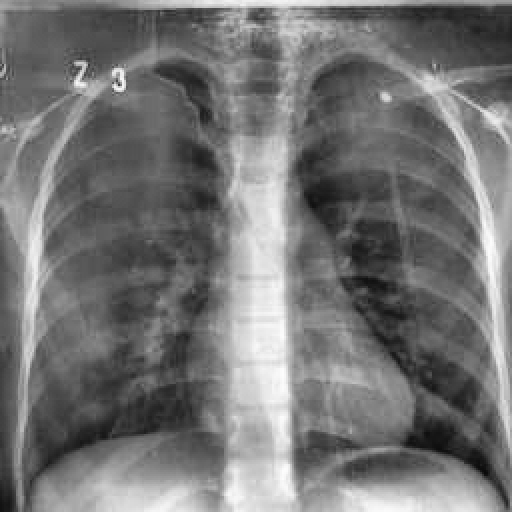
Finding: TUBERCULOSIS